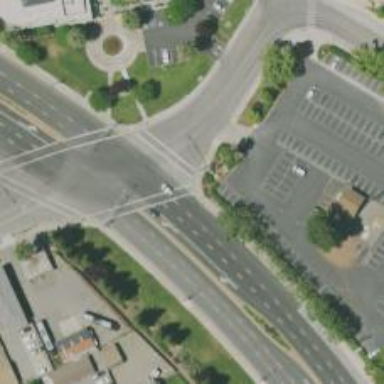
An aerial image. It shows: Solid stop line on the road.